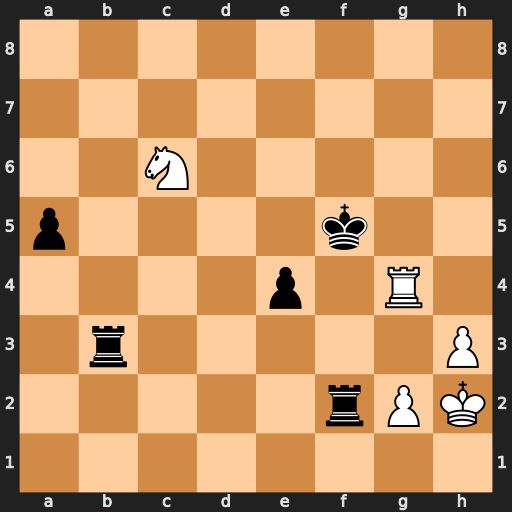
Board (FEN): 8/8/2N5/p4k2/4p1R1/1r5P/5rPK/8
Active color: w
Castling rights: -
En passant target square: -
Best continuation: Nd4+ Ke5 Nxb3